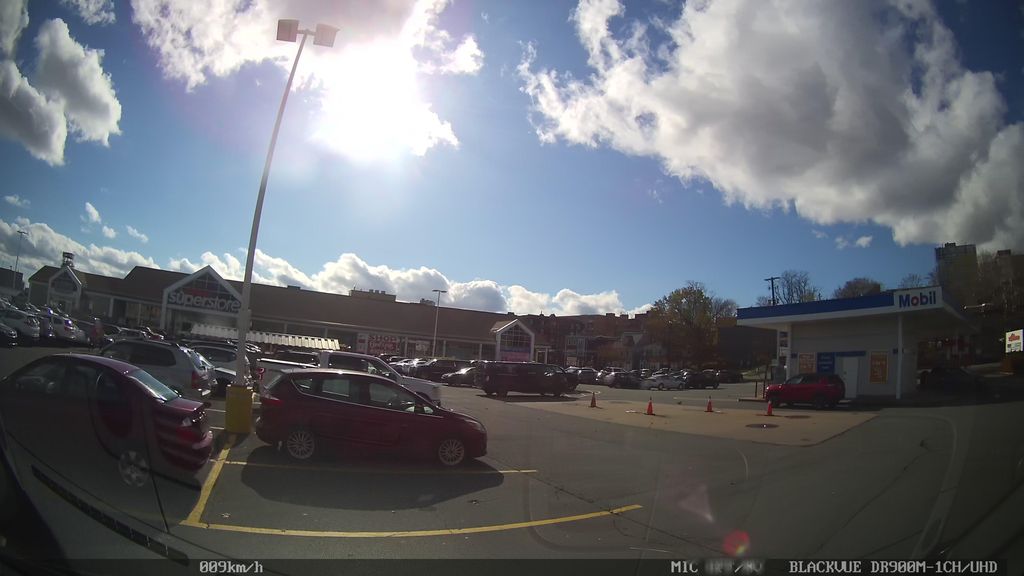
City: halifax